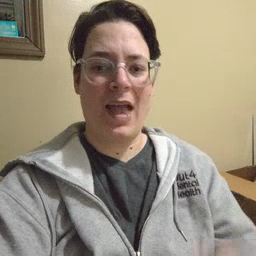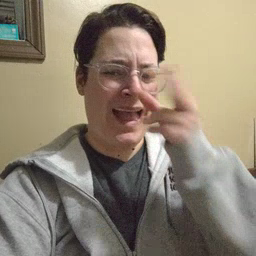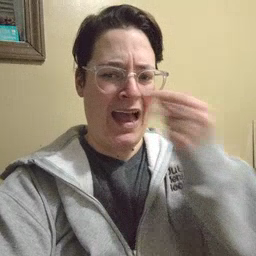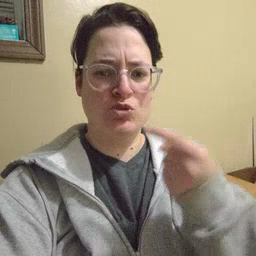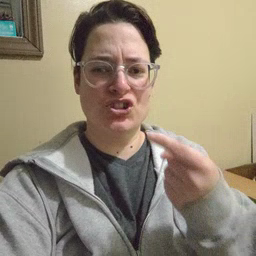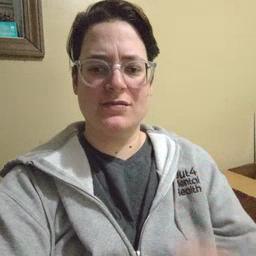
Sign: owie